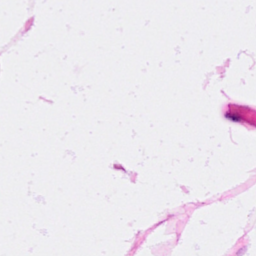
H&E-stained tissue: Breast